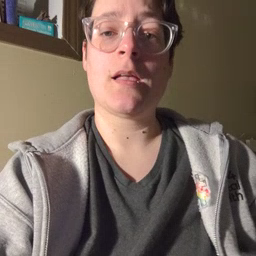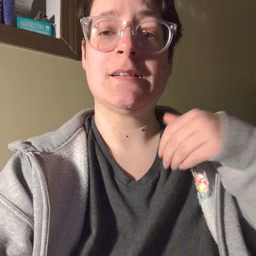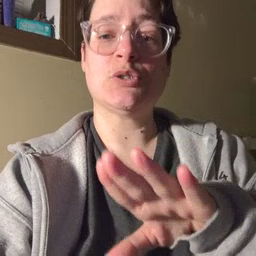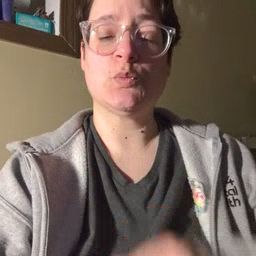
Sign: into